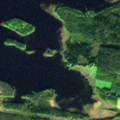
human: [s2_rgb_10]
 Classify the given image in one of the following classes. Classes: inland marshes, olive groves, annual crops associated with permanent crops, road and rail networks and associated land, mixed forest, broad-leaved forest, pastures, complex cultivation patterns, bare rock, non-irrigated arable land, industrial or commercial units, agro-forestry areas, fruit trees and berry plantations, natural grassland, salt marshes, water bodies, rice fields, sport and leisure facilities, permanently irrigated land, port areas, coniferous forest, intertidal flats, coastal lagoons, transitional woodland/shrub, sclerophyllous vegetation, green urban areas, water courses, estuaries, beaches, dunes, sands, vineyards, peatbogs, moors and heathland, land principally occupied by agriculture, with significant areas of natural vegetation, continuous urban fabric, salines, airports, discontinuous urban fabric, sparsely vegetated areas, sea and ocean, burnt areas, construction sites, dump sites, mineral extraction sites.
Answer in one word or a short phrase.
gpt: coniferous forest, mixed forest, transitional woodland/shrub, water bodies